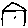
Label: house